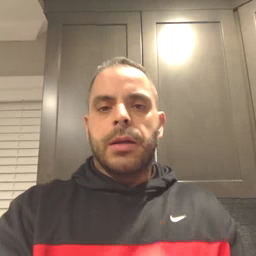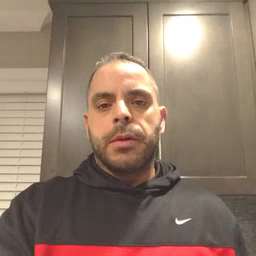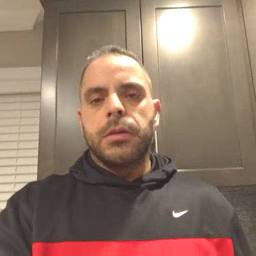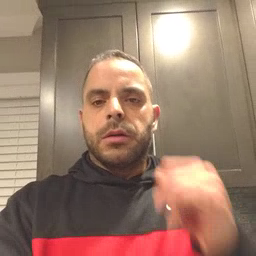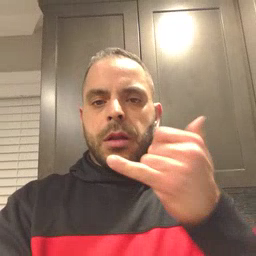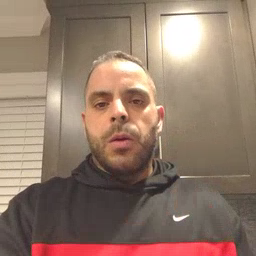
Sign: yellow